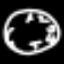
Label: clock